This continuous-wavelet-transform scalogram was computed from a bearing vibration snapshot. Classify the bearing condition as one of: normal, inner_race, outer_race, ball.
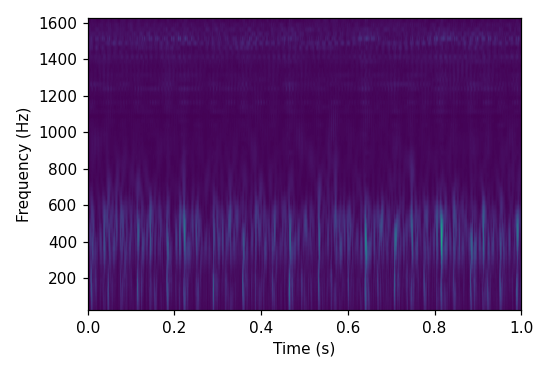
Answer: outer_race